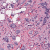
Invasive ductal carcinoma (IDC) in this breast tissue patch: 0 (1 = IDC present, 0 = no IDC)